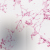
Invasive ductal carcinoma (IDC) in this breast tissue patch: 0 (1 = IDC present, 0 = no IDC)